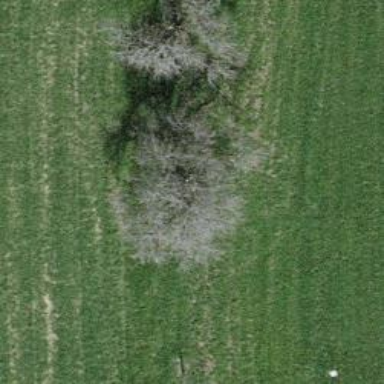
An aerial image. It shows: Single tag "natural: tree."